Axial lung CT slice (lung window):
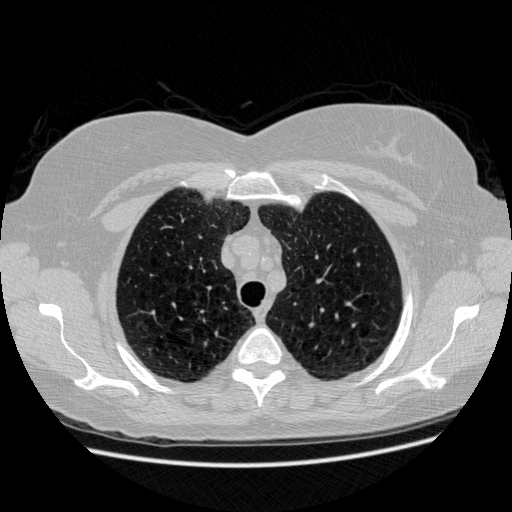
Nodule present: no